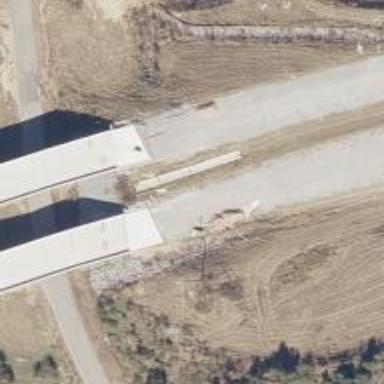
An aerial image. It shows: Bridge.